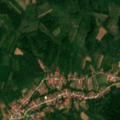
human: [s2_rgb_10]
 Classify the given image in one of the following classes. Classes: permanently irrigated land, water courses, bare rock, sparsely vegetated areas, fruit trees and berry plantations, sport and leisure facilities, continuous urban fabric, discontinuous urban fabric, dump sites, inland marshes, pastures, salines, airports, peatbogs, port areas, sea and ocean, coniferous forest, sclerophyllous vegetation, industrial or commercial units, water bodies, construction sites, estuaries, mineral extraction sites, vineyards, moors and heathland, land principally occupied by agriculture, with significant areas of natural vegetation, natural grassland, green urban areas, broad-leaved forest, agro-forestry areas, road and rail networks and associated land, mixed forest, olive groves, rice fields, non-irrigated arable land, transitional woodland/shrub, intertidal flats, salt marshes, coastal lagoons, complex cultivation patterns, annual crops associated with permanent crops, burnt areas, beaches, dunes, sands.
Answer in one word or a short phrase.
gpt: discontinuous urban fabric, complex cultivation patterns, land principally occupied by agriculture, with significant areas of natural vegetation, broad-leaved forest